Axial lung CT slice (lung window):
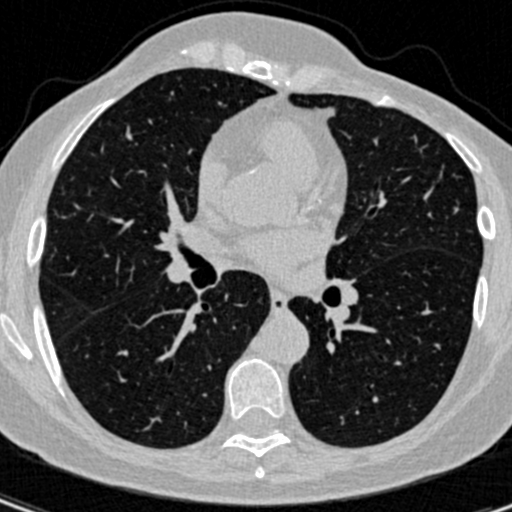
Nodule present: no